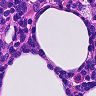
Metastatic tissue present: no